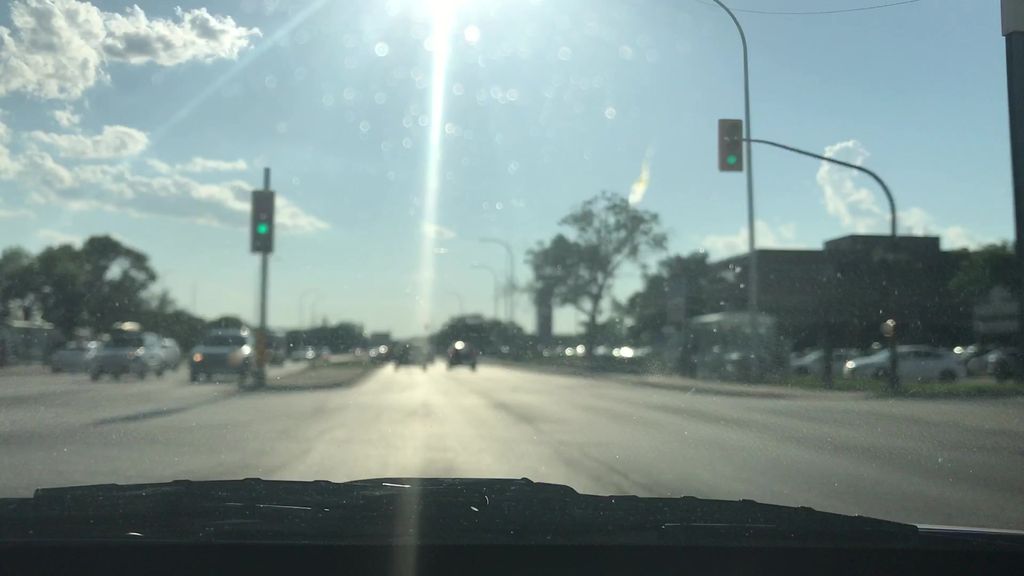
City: winnipeg